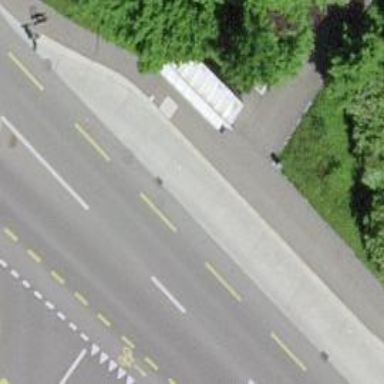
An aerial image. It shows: Platform with shelter for public transport.